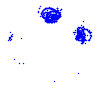
Particle: proton